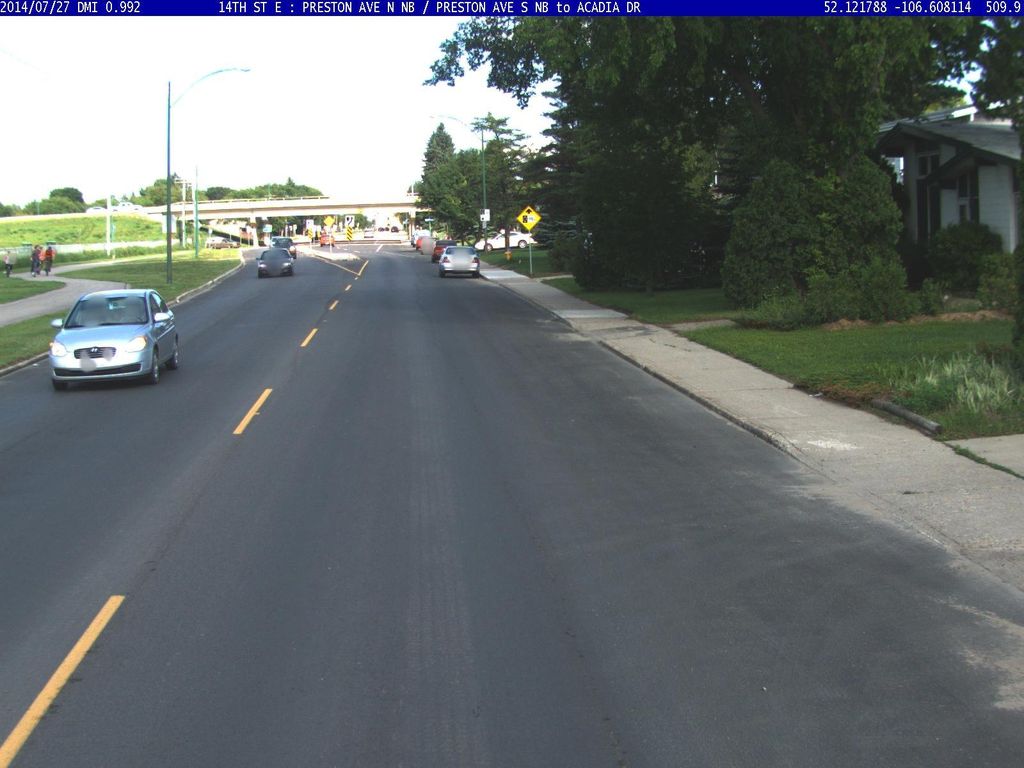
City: saskatoon